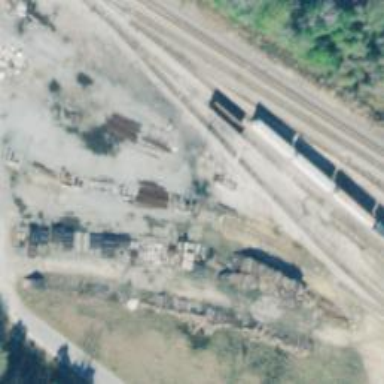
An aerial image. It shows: Abandoned railway yard is depicted.